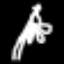
Label: squiggle